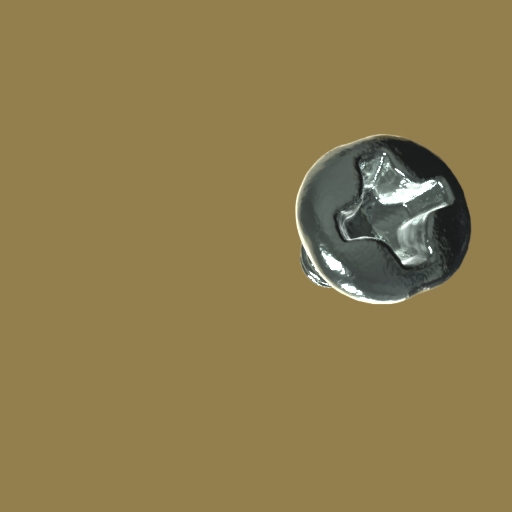
Label: screw